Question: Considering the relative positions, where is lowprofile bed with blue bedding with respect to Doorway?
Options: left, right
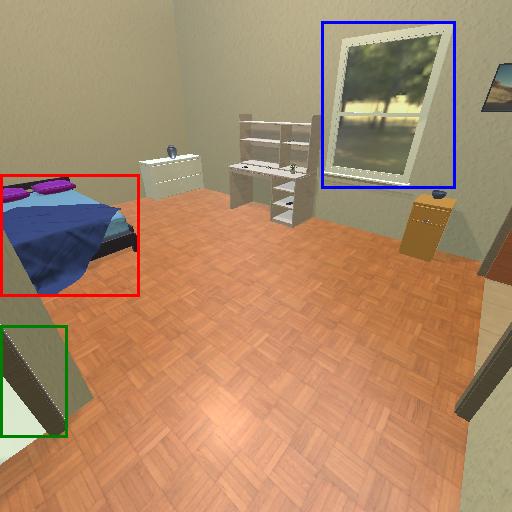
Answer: left